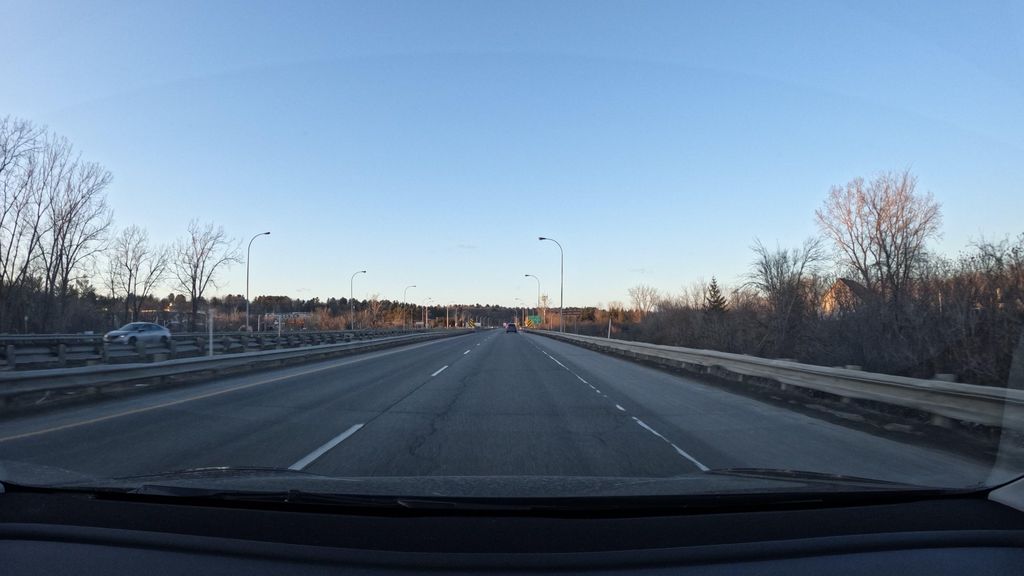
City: montreal